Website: lowes
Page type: customer-info-address
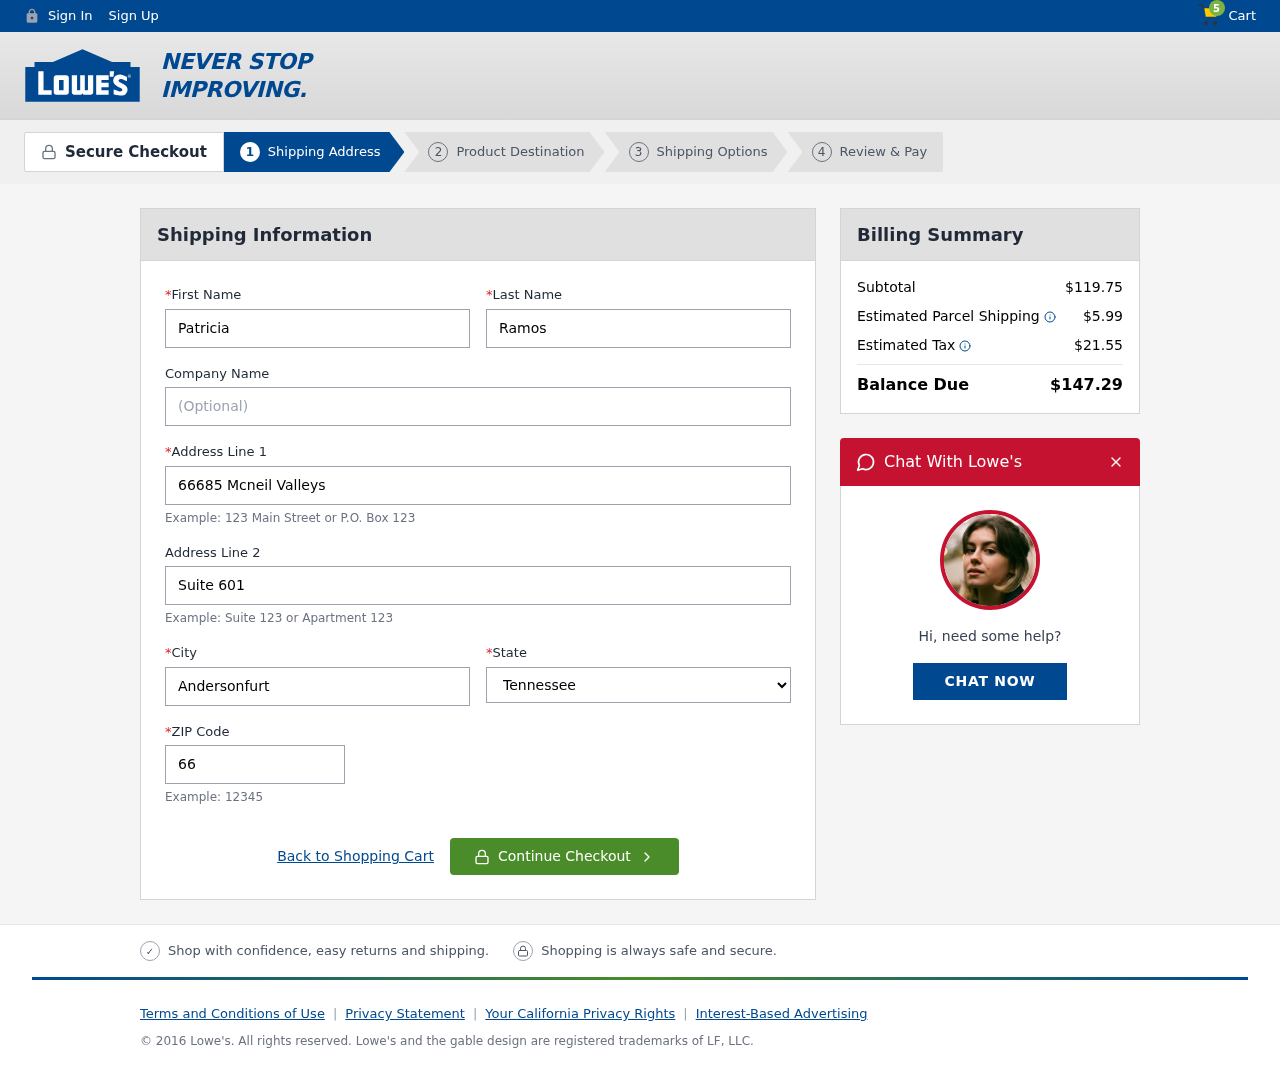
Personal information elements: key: PII_CITY
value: Andersonfurt
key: PII_FIRSTNAME
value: Patricia
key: PII_LASTNAME
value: Ramos
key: PII_POSTCODE
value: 66591
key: PII_STATE
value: Tennessee
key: PII_STREET
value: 66685 Mcneil Valleys
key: PII_STREET2
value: Suite 601
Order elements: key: ORDER_NUM_ITEMS
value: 5
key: ORDER_SUBTOTAL
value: $119.75
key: ORDER_SHIPPING_COST
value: $5.99
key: ORDER_TAX
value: $21.55
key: ORDER_TOTAL
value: $147.29